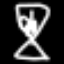
Label: hourglass